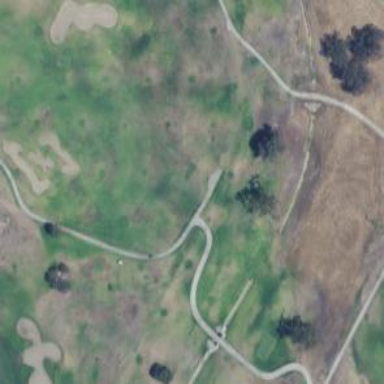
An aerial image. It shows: Path for golf carts.